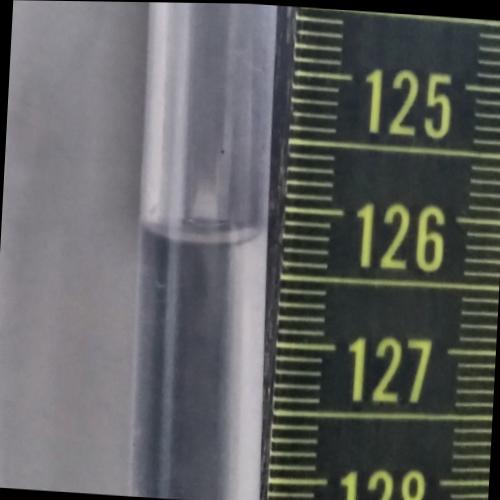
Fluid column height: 126.2 cm